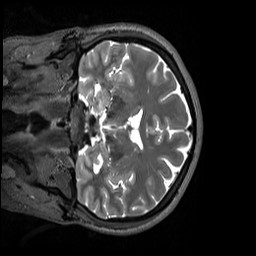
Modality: T2w
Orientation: coronal
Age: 43
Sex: male
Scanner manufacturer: siemens
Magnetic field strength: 3 T
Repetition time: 3.2 s
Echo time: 0.412 s